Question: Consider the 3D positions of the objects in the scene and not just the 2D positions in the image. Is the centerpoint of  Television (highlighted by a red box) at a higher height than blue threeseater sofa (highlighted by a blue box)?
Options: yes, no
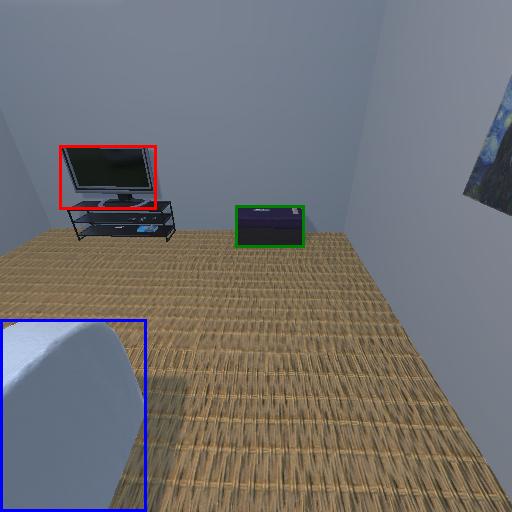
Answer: yes